Field crop: maize
Growth stage: 2
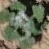
Species: chenopodium